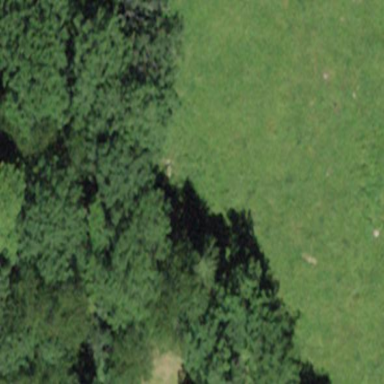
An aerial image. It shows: Forest area.